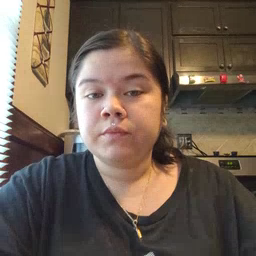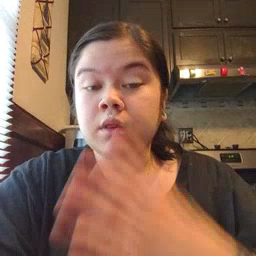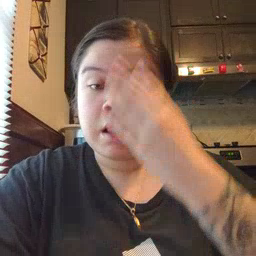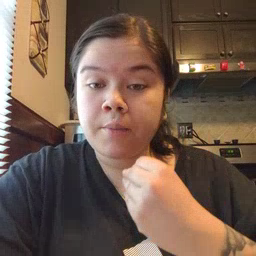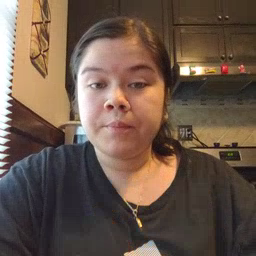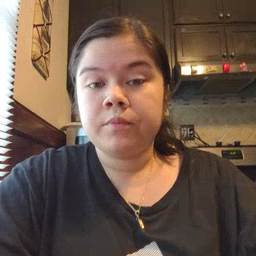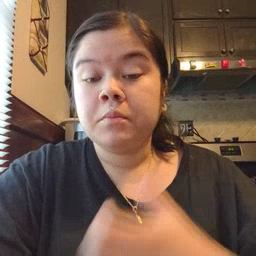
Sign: nap